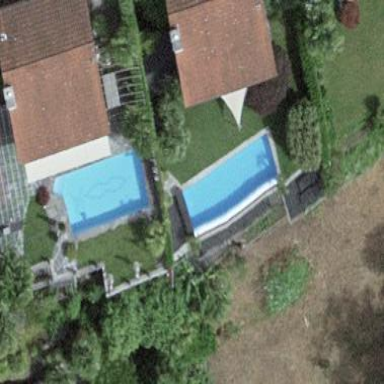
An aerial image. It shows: Swimming pool located in leisure land.